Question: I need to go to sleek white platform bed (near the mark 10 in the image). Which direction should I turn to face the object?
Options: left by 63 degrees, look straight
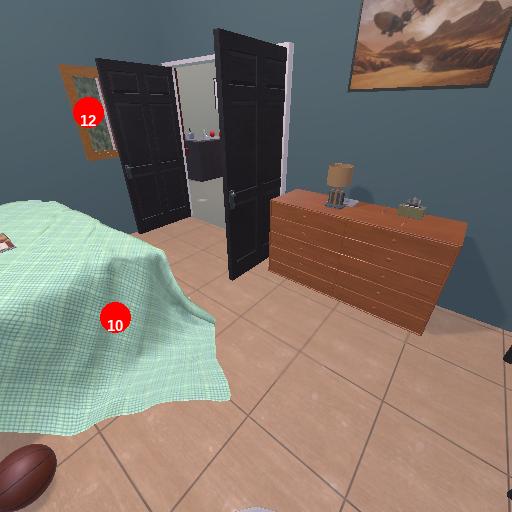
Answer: left by 63 degrees